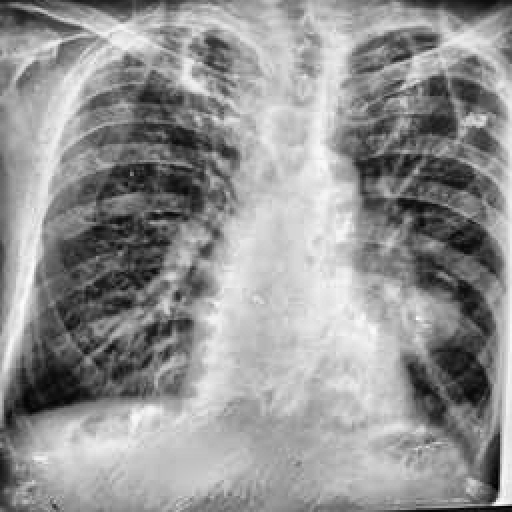
Finding: TUBERCULOSIS